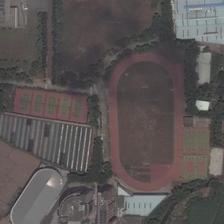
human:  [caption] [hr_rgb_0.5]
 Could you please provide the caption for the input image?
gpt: a playground with a row of basketball fields near to it is surrounded by green trees and several buildings .

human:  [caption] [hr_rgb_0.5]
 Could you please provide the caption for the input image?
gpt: this area is made up of several tennis courts, basketball courts, a football field and a swimming pool .

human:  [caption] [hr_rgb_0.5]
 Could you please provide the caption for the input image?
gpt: a playground with basketball fields and tennis fields is next to a piece of bare ground .

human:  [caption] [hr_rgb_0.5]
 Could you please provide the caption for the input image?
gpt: a large old football field and nearby a grey land .

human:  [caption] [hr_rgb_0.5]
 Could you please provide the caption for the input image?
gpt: a large playground with many basketball fields and tennis courts is surrounded by many green plants .